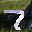
Label: 7